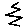
Label: zigzag